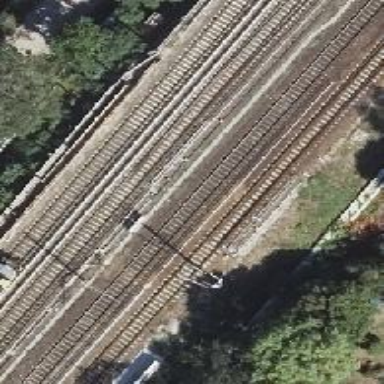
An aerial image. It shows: Railway track with contact lines for electrification.